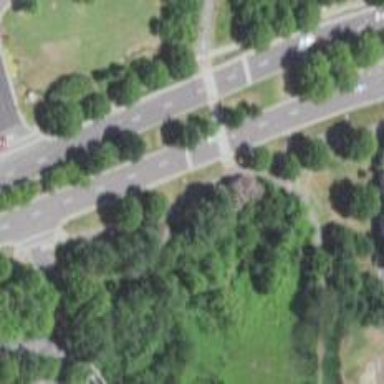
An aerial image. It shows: Marked asphalt cycleway crossing.